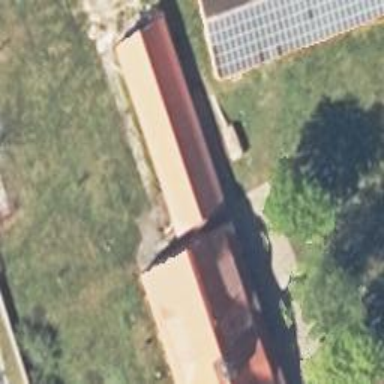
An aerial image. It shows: Shed building.